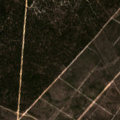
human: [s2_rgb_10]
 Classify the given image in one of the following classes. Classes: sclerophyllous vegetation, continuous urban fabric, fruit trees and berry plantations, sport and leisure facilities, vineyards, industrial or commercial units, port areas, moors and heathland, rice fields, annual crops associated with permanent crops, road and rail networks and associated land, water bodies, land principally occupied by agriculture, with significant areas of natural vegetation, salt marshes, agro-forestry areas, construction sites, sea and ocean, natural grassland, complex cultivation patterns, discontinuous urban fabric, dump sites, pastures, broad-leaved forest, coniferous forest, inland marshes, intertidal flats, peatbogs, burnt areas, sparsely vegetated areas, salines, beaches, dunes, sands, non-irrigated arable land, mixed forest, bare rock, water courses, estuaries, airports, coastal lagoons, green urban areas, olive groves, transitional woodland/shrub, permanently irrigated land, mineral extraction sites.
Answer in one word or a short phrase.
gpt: continuous urban fabric